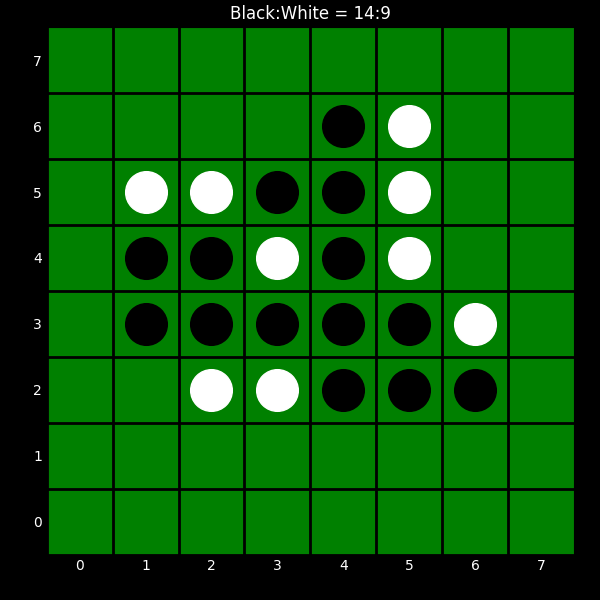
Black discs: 14
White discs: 9